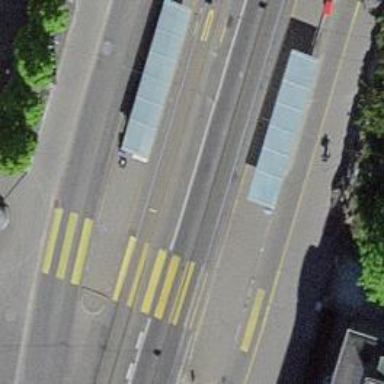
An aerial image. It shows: Tram stop with public transport connection.